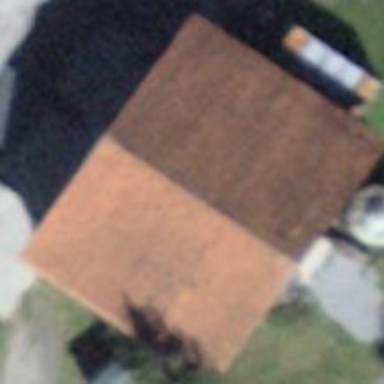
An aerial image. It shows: Rural barn.